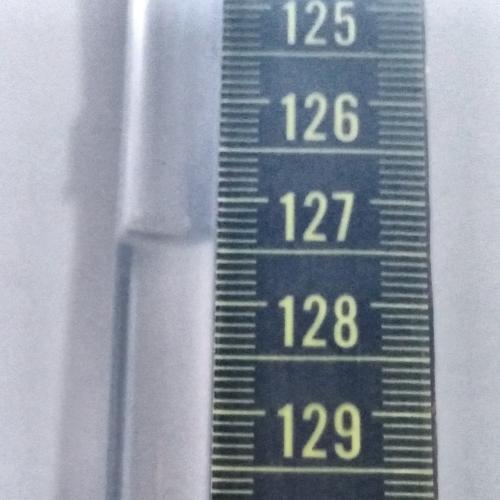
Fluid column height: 127.4 cm